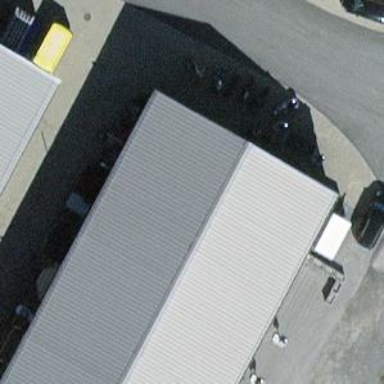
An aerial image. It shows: Shop specializing in motorcycles.